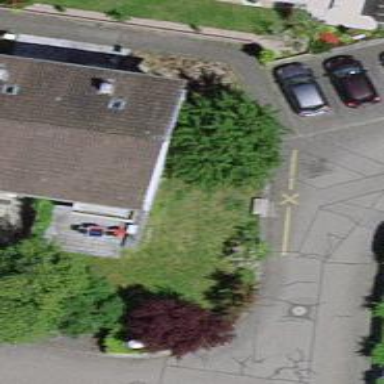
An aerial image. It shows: Terrace building.